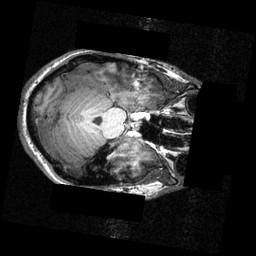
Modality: T1w
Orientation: axial
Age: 22
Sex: male
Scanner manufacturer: siemens
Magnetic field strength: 3.951 T
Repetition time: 1.5 s
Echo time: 0.00335 s